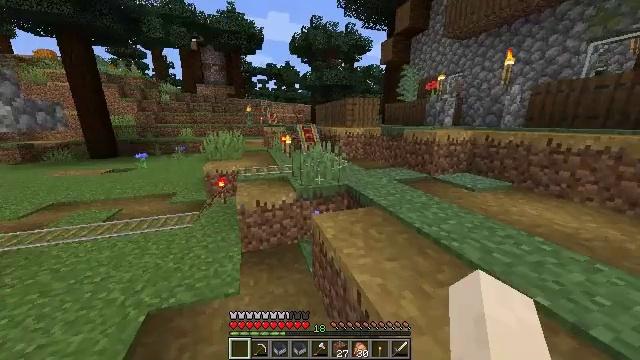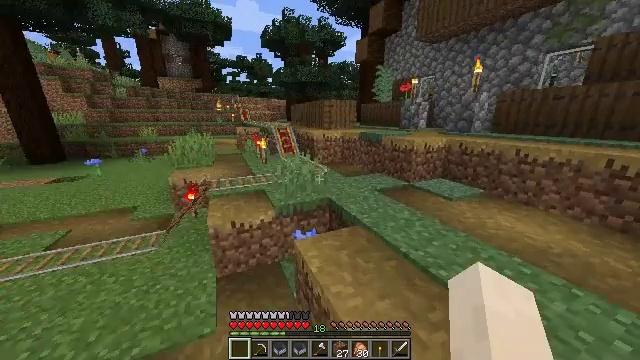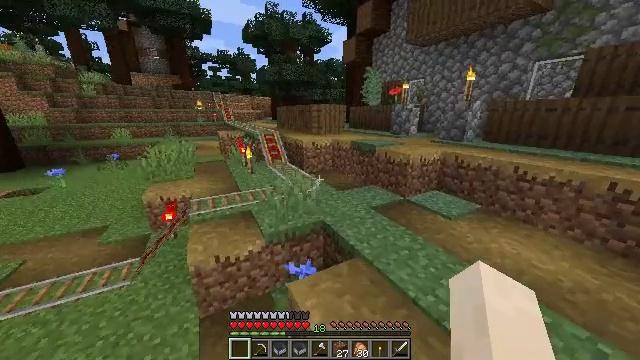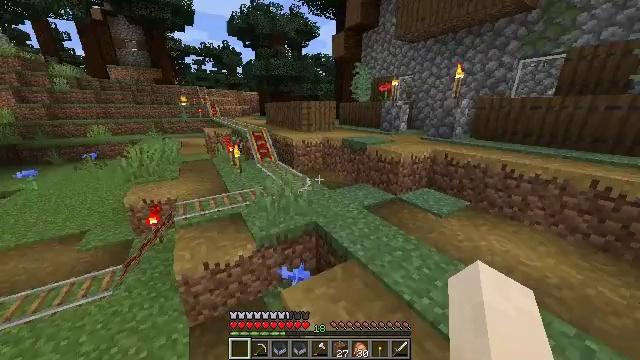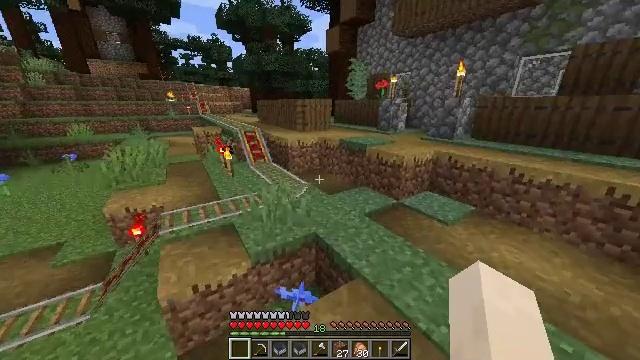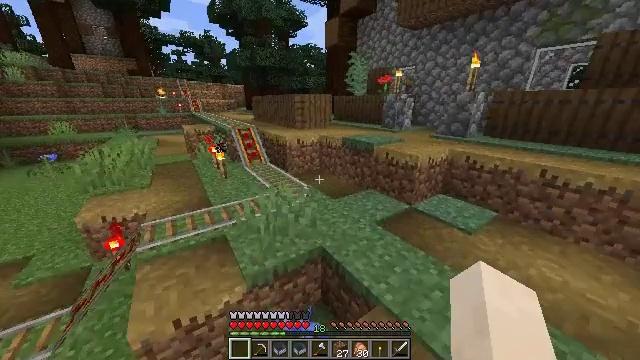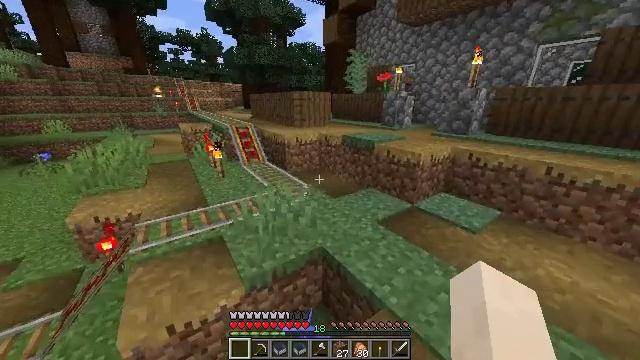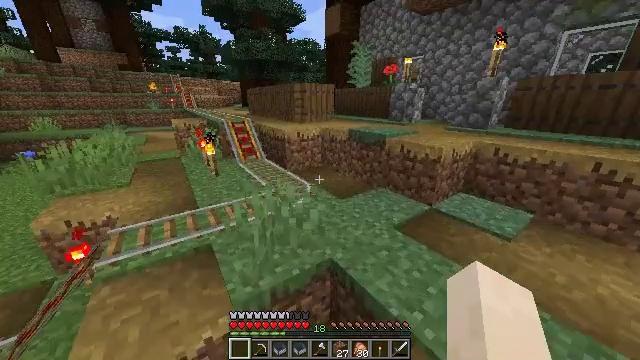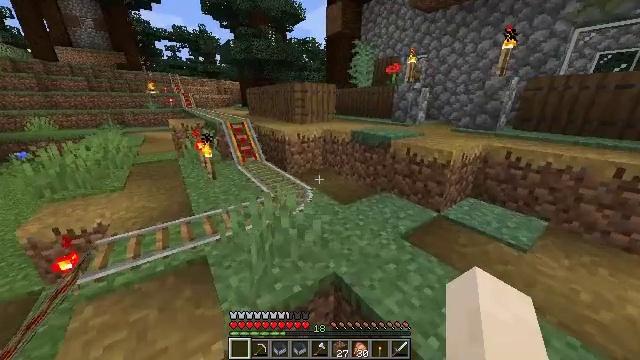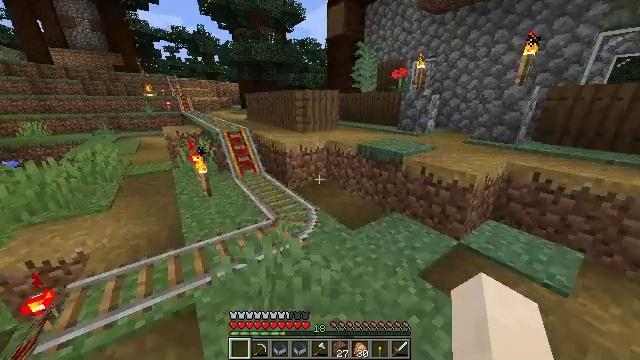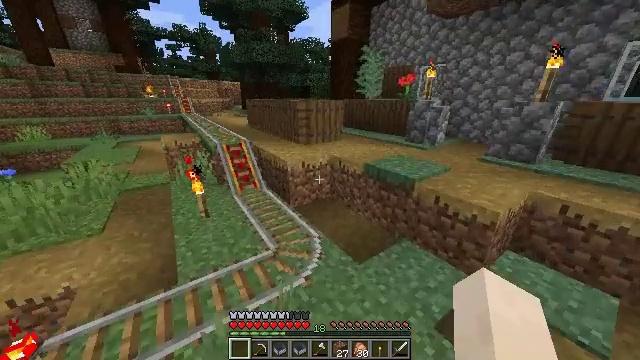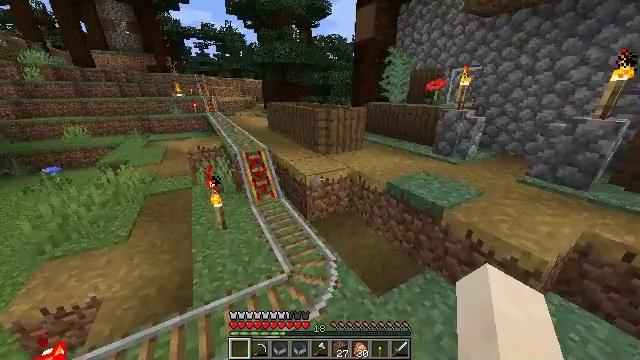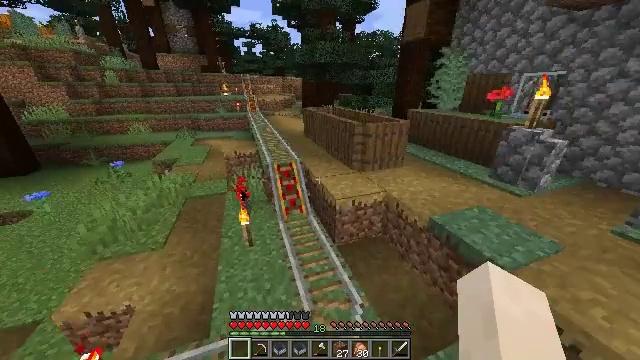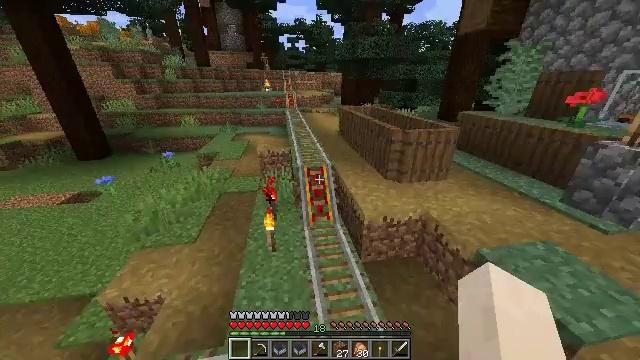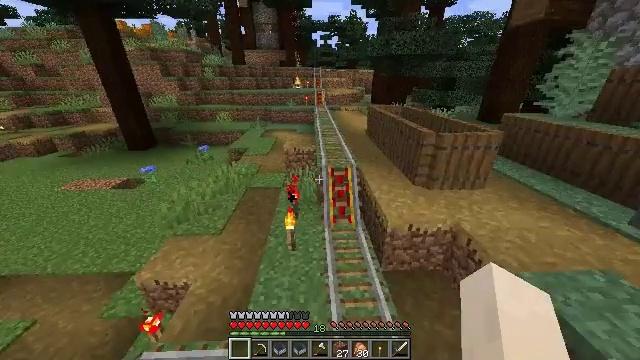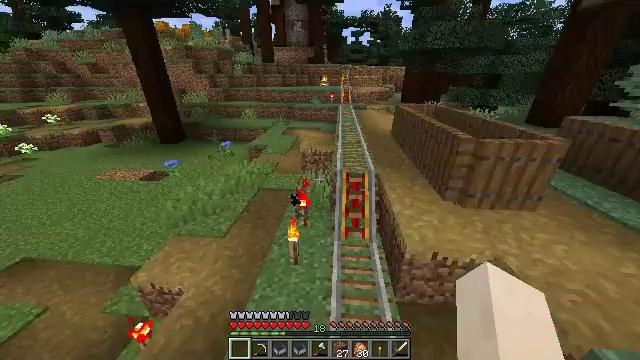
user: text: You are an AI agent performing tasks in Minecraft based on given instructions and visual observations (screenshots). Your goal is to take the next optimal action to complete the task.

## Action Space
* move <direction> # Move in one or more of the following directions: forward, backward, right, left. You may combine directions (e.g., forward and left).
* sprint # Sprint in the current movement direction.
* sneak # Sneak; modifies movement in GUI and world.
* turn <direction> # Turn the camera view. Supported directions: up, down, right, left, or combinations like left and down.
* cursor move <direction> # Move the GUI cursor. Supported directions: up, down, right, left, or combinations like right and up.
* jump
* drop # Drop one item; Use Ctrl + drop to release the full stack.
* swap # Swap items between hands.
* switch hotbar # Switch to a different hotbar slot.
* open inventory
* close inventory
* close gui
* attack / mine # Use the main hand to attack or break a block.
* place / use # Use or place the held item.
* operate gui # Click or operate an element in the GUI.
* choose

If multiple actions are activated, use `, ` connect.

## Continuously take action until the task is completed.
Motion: motion action
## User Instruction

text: Break the stripped spruce log.
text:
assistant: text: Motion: move forward, turn right and down, jump
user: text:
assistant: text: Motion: move forward, turn right and down, jump
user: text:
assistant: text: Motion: move forward, turn right and down, jump
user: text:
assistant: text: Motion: move forward, turn right and down, jump
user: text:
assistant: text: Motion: move forward, turn right, jump
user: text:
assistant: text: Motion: move forward, jump
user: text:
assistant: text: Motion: move forward, jump
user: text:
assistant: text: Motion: move forward, jump
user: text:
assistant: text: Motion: move forward, sprint, jump
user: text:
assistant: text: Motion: move forward, sprint, jump
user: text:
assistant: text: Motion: move forward, sprint, turn left and down, jump
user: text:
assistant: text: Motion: move forward, sprint, turn left and down, jump
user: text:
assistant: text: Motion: move forward, turn left and down, jump
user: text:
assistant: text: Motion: move forward, turn left, jump
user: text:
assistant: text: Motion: move forward, turn left, jump
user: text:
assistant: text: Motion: move forward, turn left and down
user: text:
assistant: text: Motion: move forward, turn left and down
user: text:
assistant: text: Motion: move forward, turn left
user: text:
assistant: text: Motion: move forward, turn left
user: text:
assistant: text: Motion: move forward
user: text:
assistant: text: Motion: move forward
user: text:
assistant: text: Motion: no_op
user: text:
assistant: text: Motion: no_op
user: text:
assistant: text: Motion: no_op
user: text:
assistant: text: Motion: no_op
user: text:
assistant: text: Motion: no_op
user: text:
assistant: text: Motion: turn left
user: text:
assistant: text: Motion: turn left
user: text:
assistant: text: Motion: turn left and up
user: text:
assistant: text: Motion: turn left and up